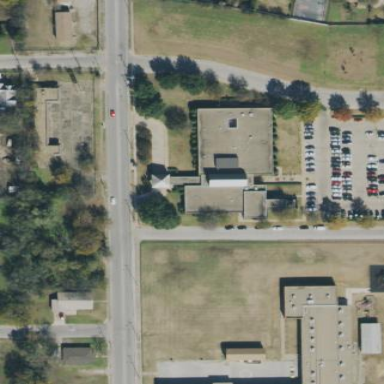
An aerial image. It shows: Clinic building offering healthcare services.